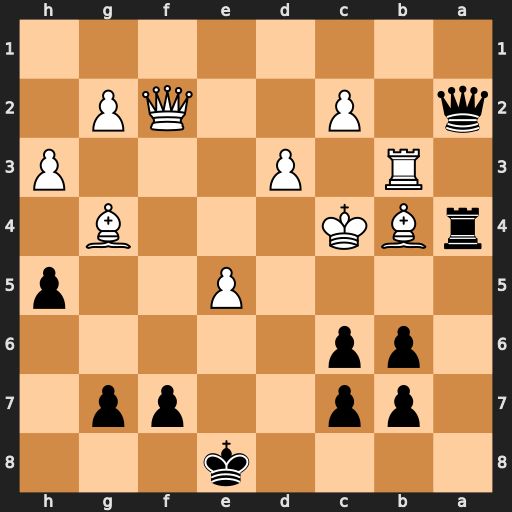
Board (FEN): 4k3/1pp2pp1/1pp5/4P2p/rBK3B1/1R1P3P/q1P2QP1/8
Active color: b
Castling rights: -
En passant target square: -
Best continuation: Rxb4+ Kxb4 Qa5+ Kc4 b5+